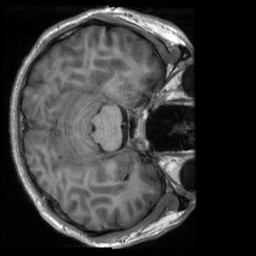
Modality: T1w
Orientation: axial
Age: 20
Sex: male
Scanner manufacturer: siemens
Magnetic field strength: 3 T
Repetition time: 2.3 s
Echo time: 0.00232 s